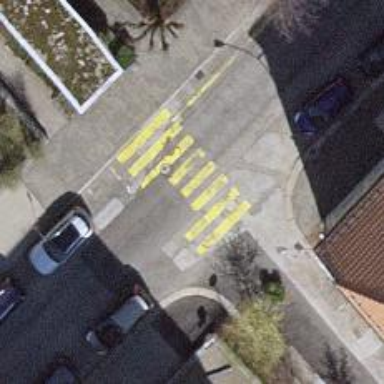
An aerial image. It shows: Asphalt pedestrian road.